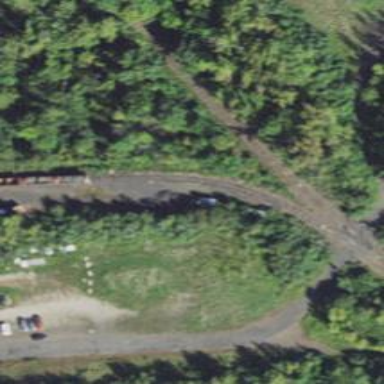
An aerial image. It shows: Railway spur service.